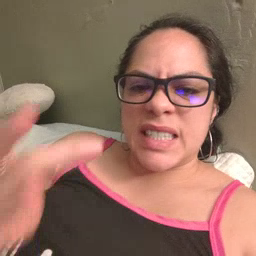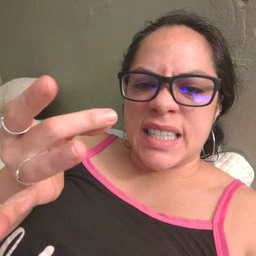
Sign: sticky